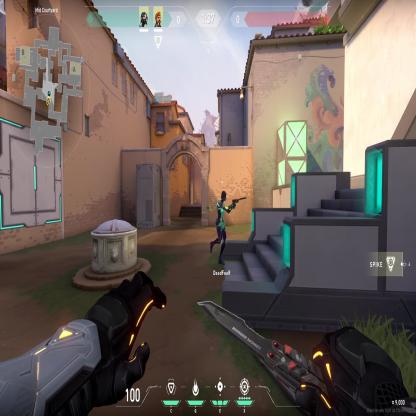
Label: teammate